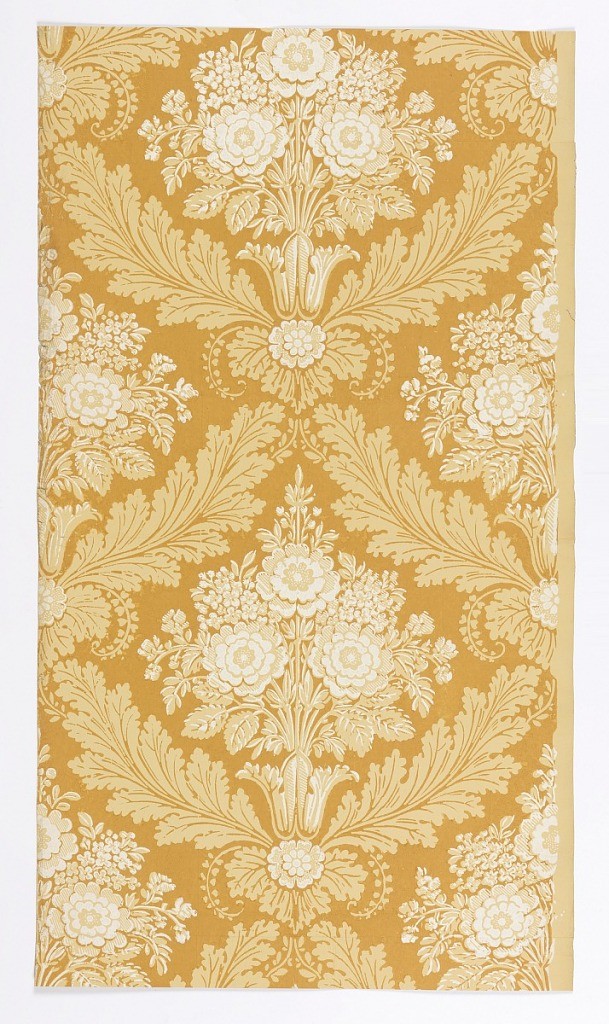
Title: Sidewall
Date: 1815–35
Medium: Block-printed on handmade paper
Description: Foliate diaper pattern with inset floral bouquets. Printed in shades of yellow on ocher ground.